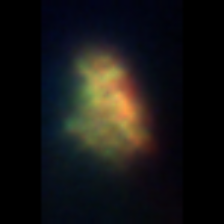
Taxon: Unknown_detritus
Group: Unknown